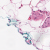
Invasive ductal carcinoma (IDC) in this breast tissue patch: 0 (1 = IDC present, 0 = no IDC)